【题型】解答题　【知识点】解析几何　【难度】easy
已知直线$l_1:(m+1)x+(m-1)y-8=0$与直线$l_2:(m-1)x+y-4=0$，$m\in\mathbb{R}$.
\noindent (1)若$l_1\parallel l_2$，求$m$的值；\\
\noindent (2)当$m=0$时，过点$(3,2)$的直线$l$被直线$l_1$，$l_2$所截得的线段$AB$的中点恰好落在直线$x-4y+1=0$上，求直线$l$的方程.
【解答】
\noindent 【答案】(1)$m=0$\\
\noindent (2)$x=3$\\
\noindent 【分析】(1) 根据一般式下两直线平行的条件得到方程，解得$m$的值，再代入检验；\\
\noindent (2) 求出$l_1$与$x-4y+1=0$的交点$C$，$l_2$与$x-4y+1=0$的交点$D$，从而求出$CD$的中点$M$，即可得到$M$为$AB$的中点，从而求出直线方程；\\
\noindent 【详解】(1) 因为直线$l_1:(m+1)x+(m-1)y-8=0$与直线$l_2:(m-1)x+y-4=0$且$l_1\parallel l_2$，\\
\noindent 所以$m+1=(m-1)^2$，解得$m=0$或$m=3$，\\
\noindent 当$m=0$时直线$l_1:x-y-8=0$，直线$l_2:x-y+4=0$，符合题意；\\
\noindent 当$m=3$时直线$l_1:2x+y-4=0$，直线$l_2:2x+y-4=0$，两直线重合，故舍去；\\
\noindent 综上可得$m=0$.\\
\noindent (2) 当$m=0$时直线$l_1:x-y-8=0$，直线$l_2:x-y+4=0$，\\
\noindent 由$\begin{cases}
x-y-8=0 \\
x-4y+1=0
\end{cases}$，解得$\begin{cases}
x=11 \\
y=3
\end{cases}$，即$l_1$与$x-4y+1=0$的交点为$C(11,3)$；\\
\noindent 又$\begin{cases}
x-y+4=0 \\
x-4y+1=0
\end{cases}$，解得$\begin{cases}
x=-5 \\
y=-1
\end{cases}$，即$l_2$与$x-4y+1=0$的交点为$D(-5,-1)$；\\
\noindent 又$C(11,3)$与$D(-5,-1)$的中点为$M(3,1)$，\\
\noindent 不妨设$A$在直线$l_1$上，$B$在直线$l_2$上，则$\triangle AMC\cong\triangle BMD$，即$MA=MB$，故$M(3,1)$为$AB$的中点，\\
\noindent 所以直线$l$过点$M(3,1)$，又直线$l$过点$(3,2)$，\\
\noindent 所以直线$l$的方程为$x=3$.

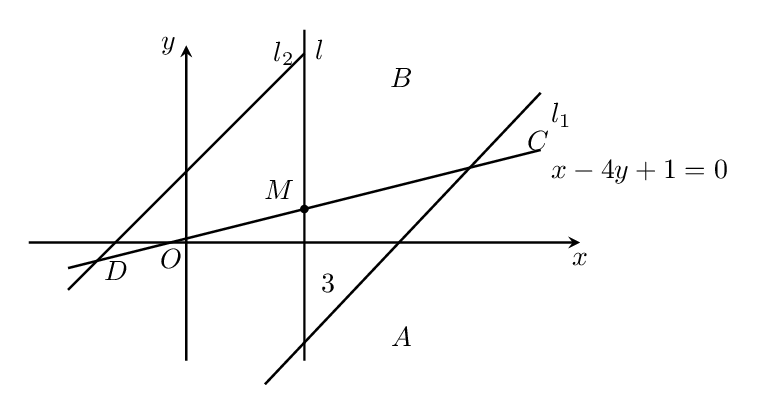